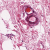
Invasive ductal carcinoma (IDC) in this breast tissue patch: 0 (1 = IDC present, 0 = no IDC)